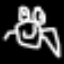
Label: frog